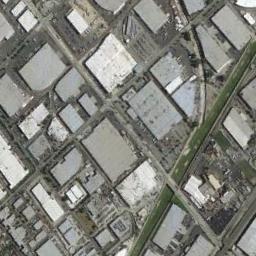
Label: industrial_area